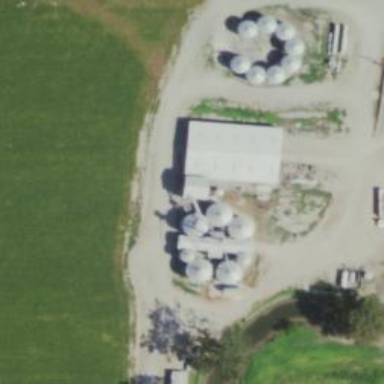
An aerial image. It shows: Silo.